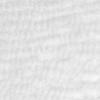
Label: no_change